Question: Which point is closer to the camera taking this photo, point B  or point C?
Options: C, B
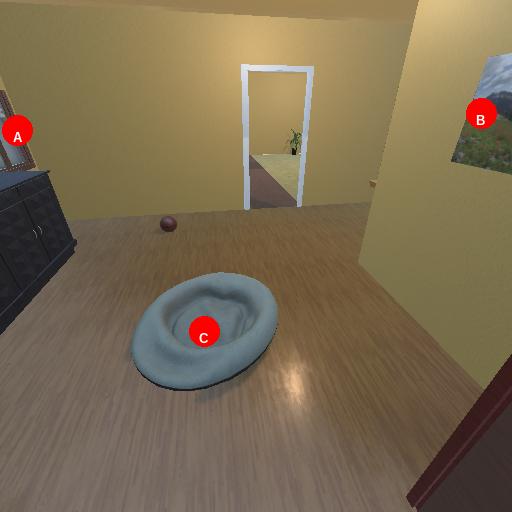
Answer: C